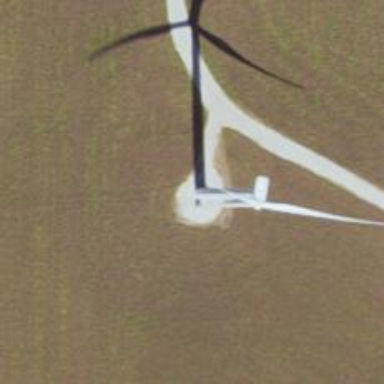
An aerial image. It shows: Wind generator using wind turbines of horizontal axis.